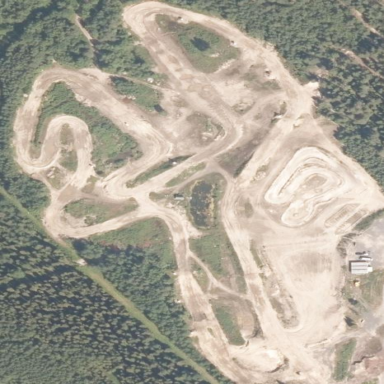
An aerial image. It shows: Motocross sport event.